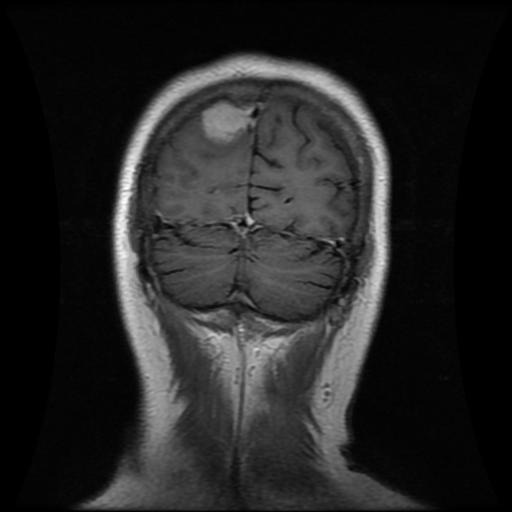
Label: meningioma